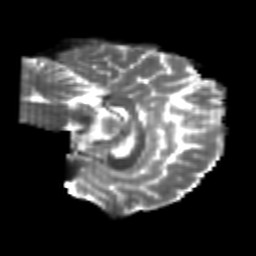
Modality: T2w
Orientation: sagittal
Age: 22
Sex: female
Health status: healthy
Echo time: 0.074 s